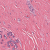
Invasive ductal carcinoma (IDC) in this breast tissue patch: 0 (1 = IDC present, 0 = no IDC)